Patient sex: M
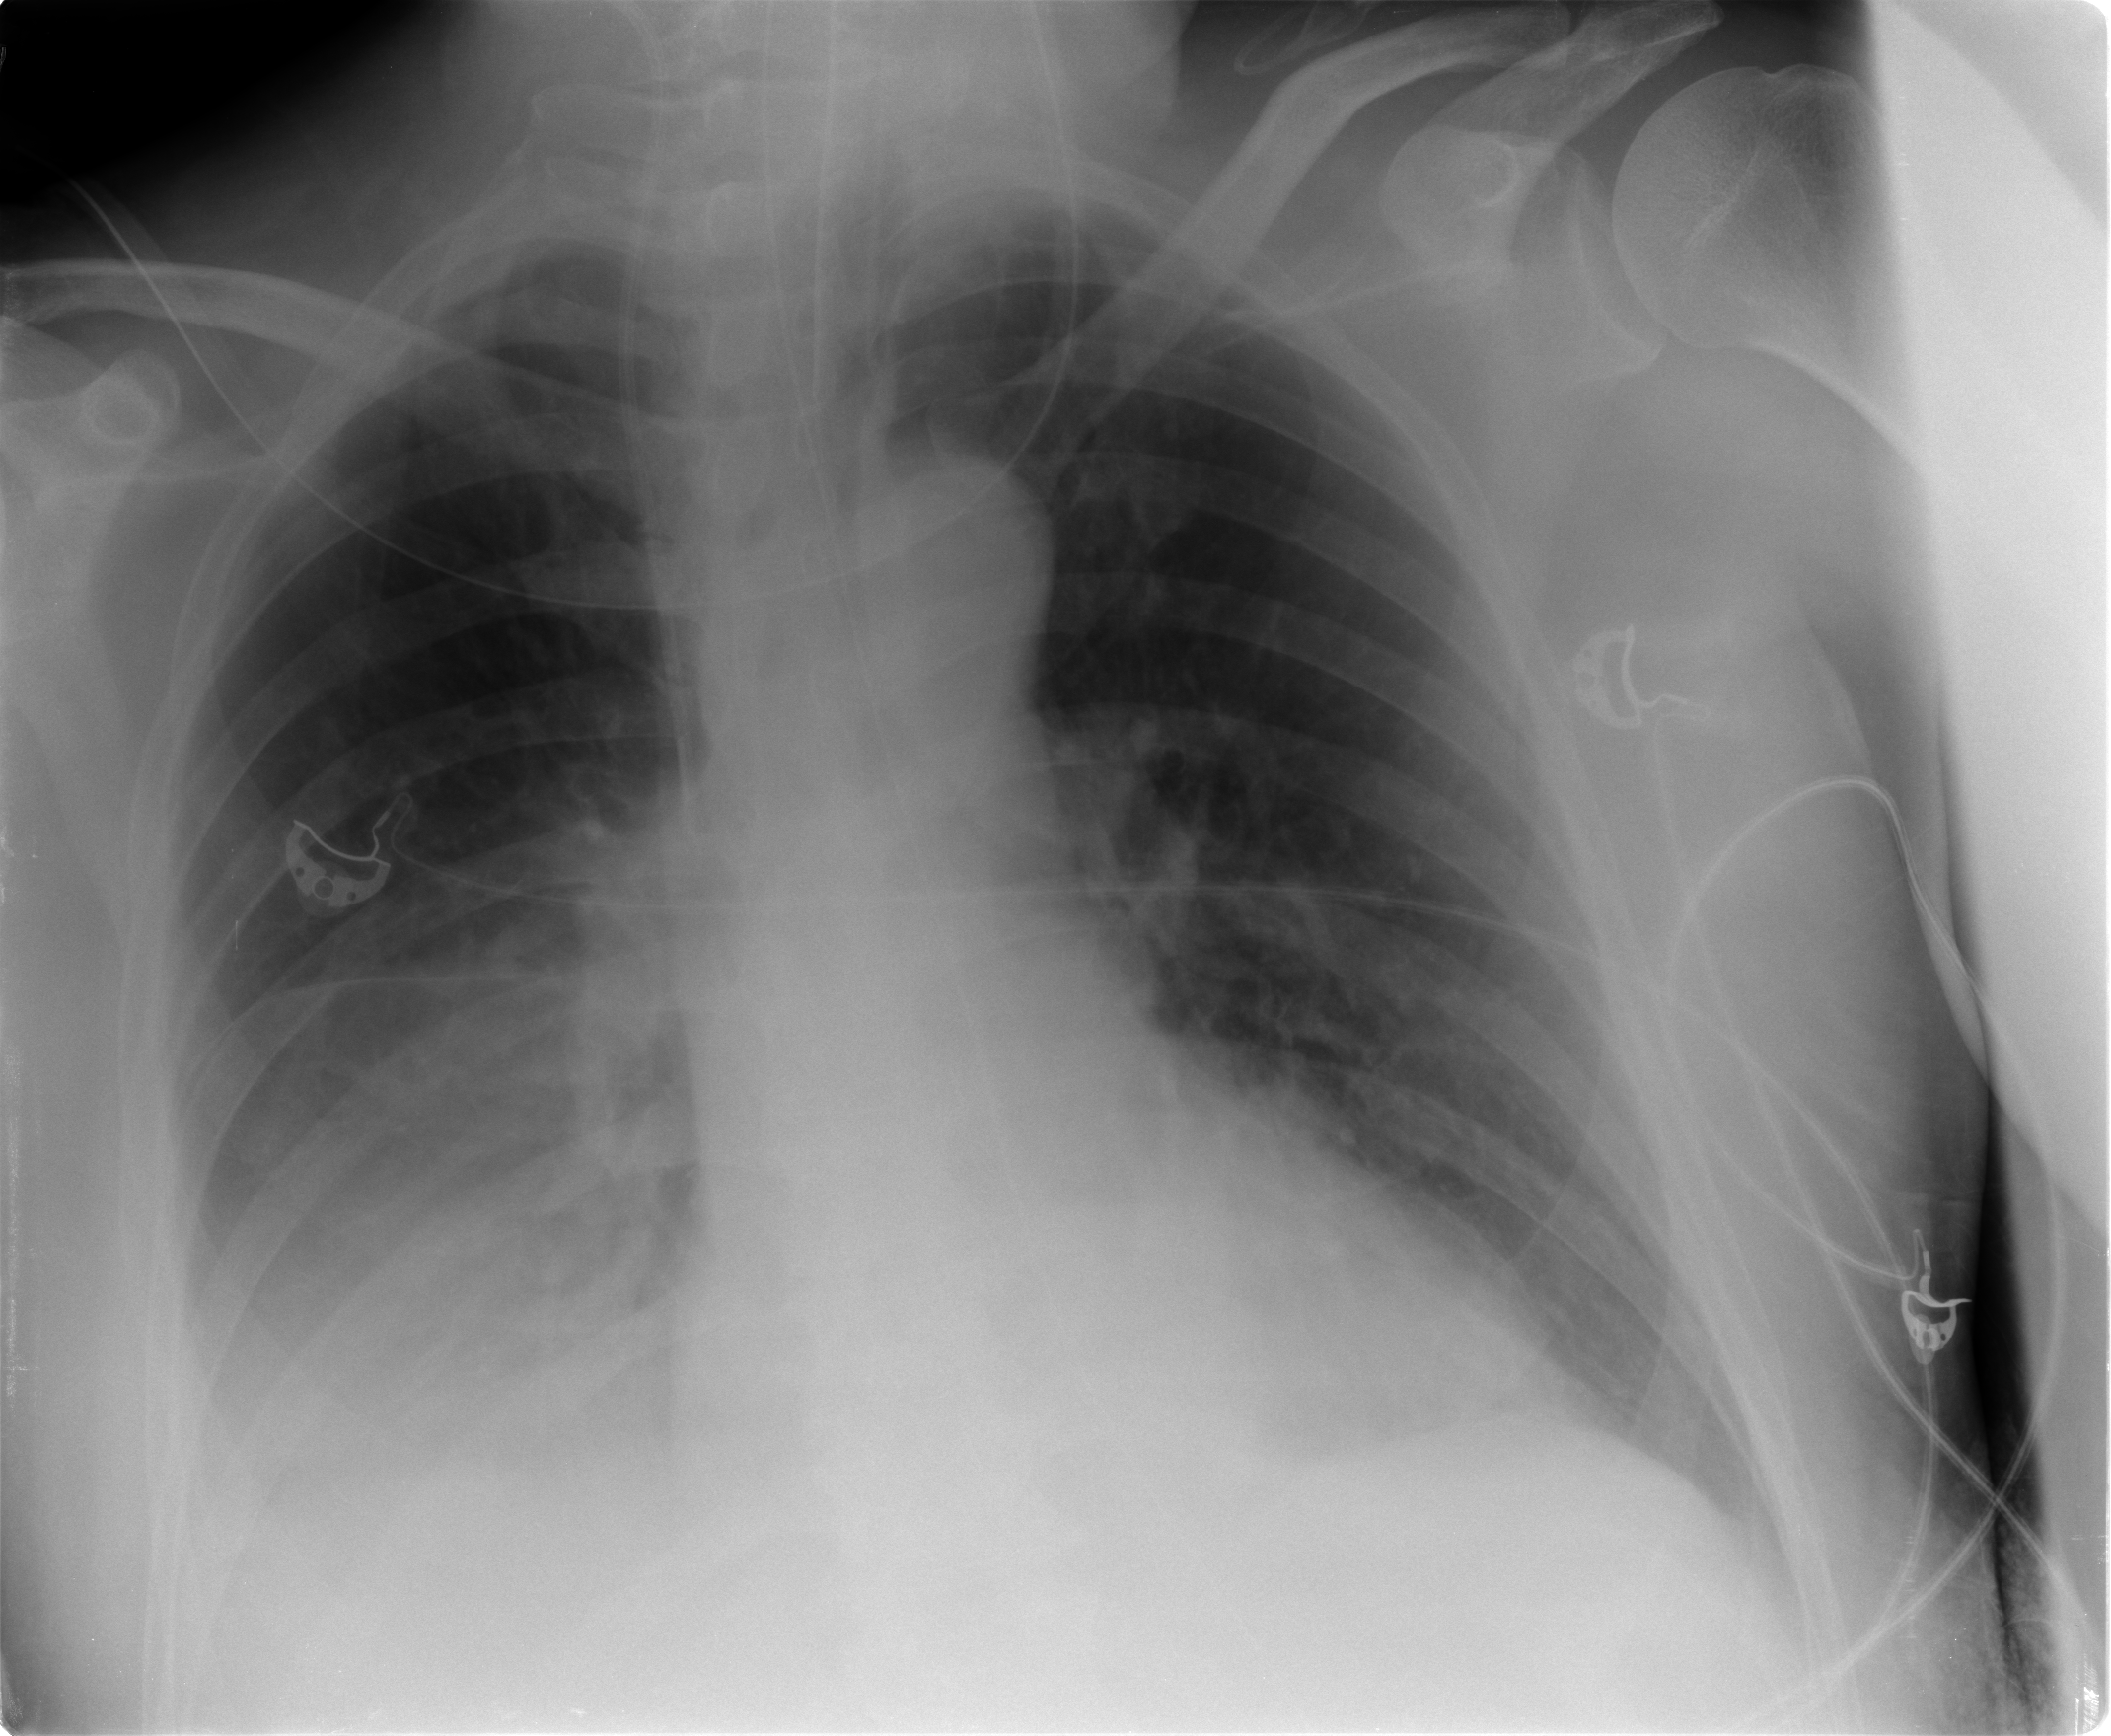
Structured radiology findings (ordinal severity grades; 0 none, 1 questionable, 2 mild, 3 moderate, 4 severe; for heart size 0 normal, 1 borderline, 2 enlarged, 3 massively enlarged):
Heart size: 0
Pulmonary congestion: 0
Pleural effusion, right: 2
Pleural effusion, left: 0
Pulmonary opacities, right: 0
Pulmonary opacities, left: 0
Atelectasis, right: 2
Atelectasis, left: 1